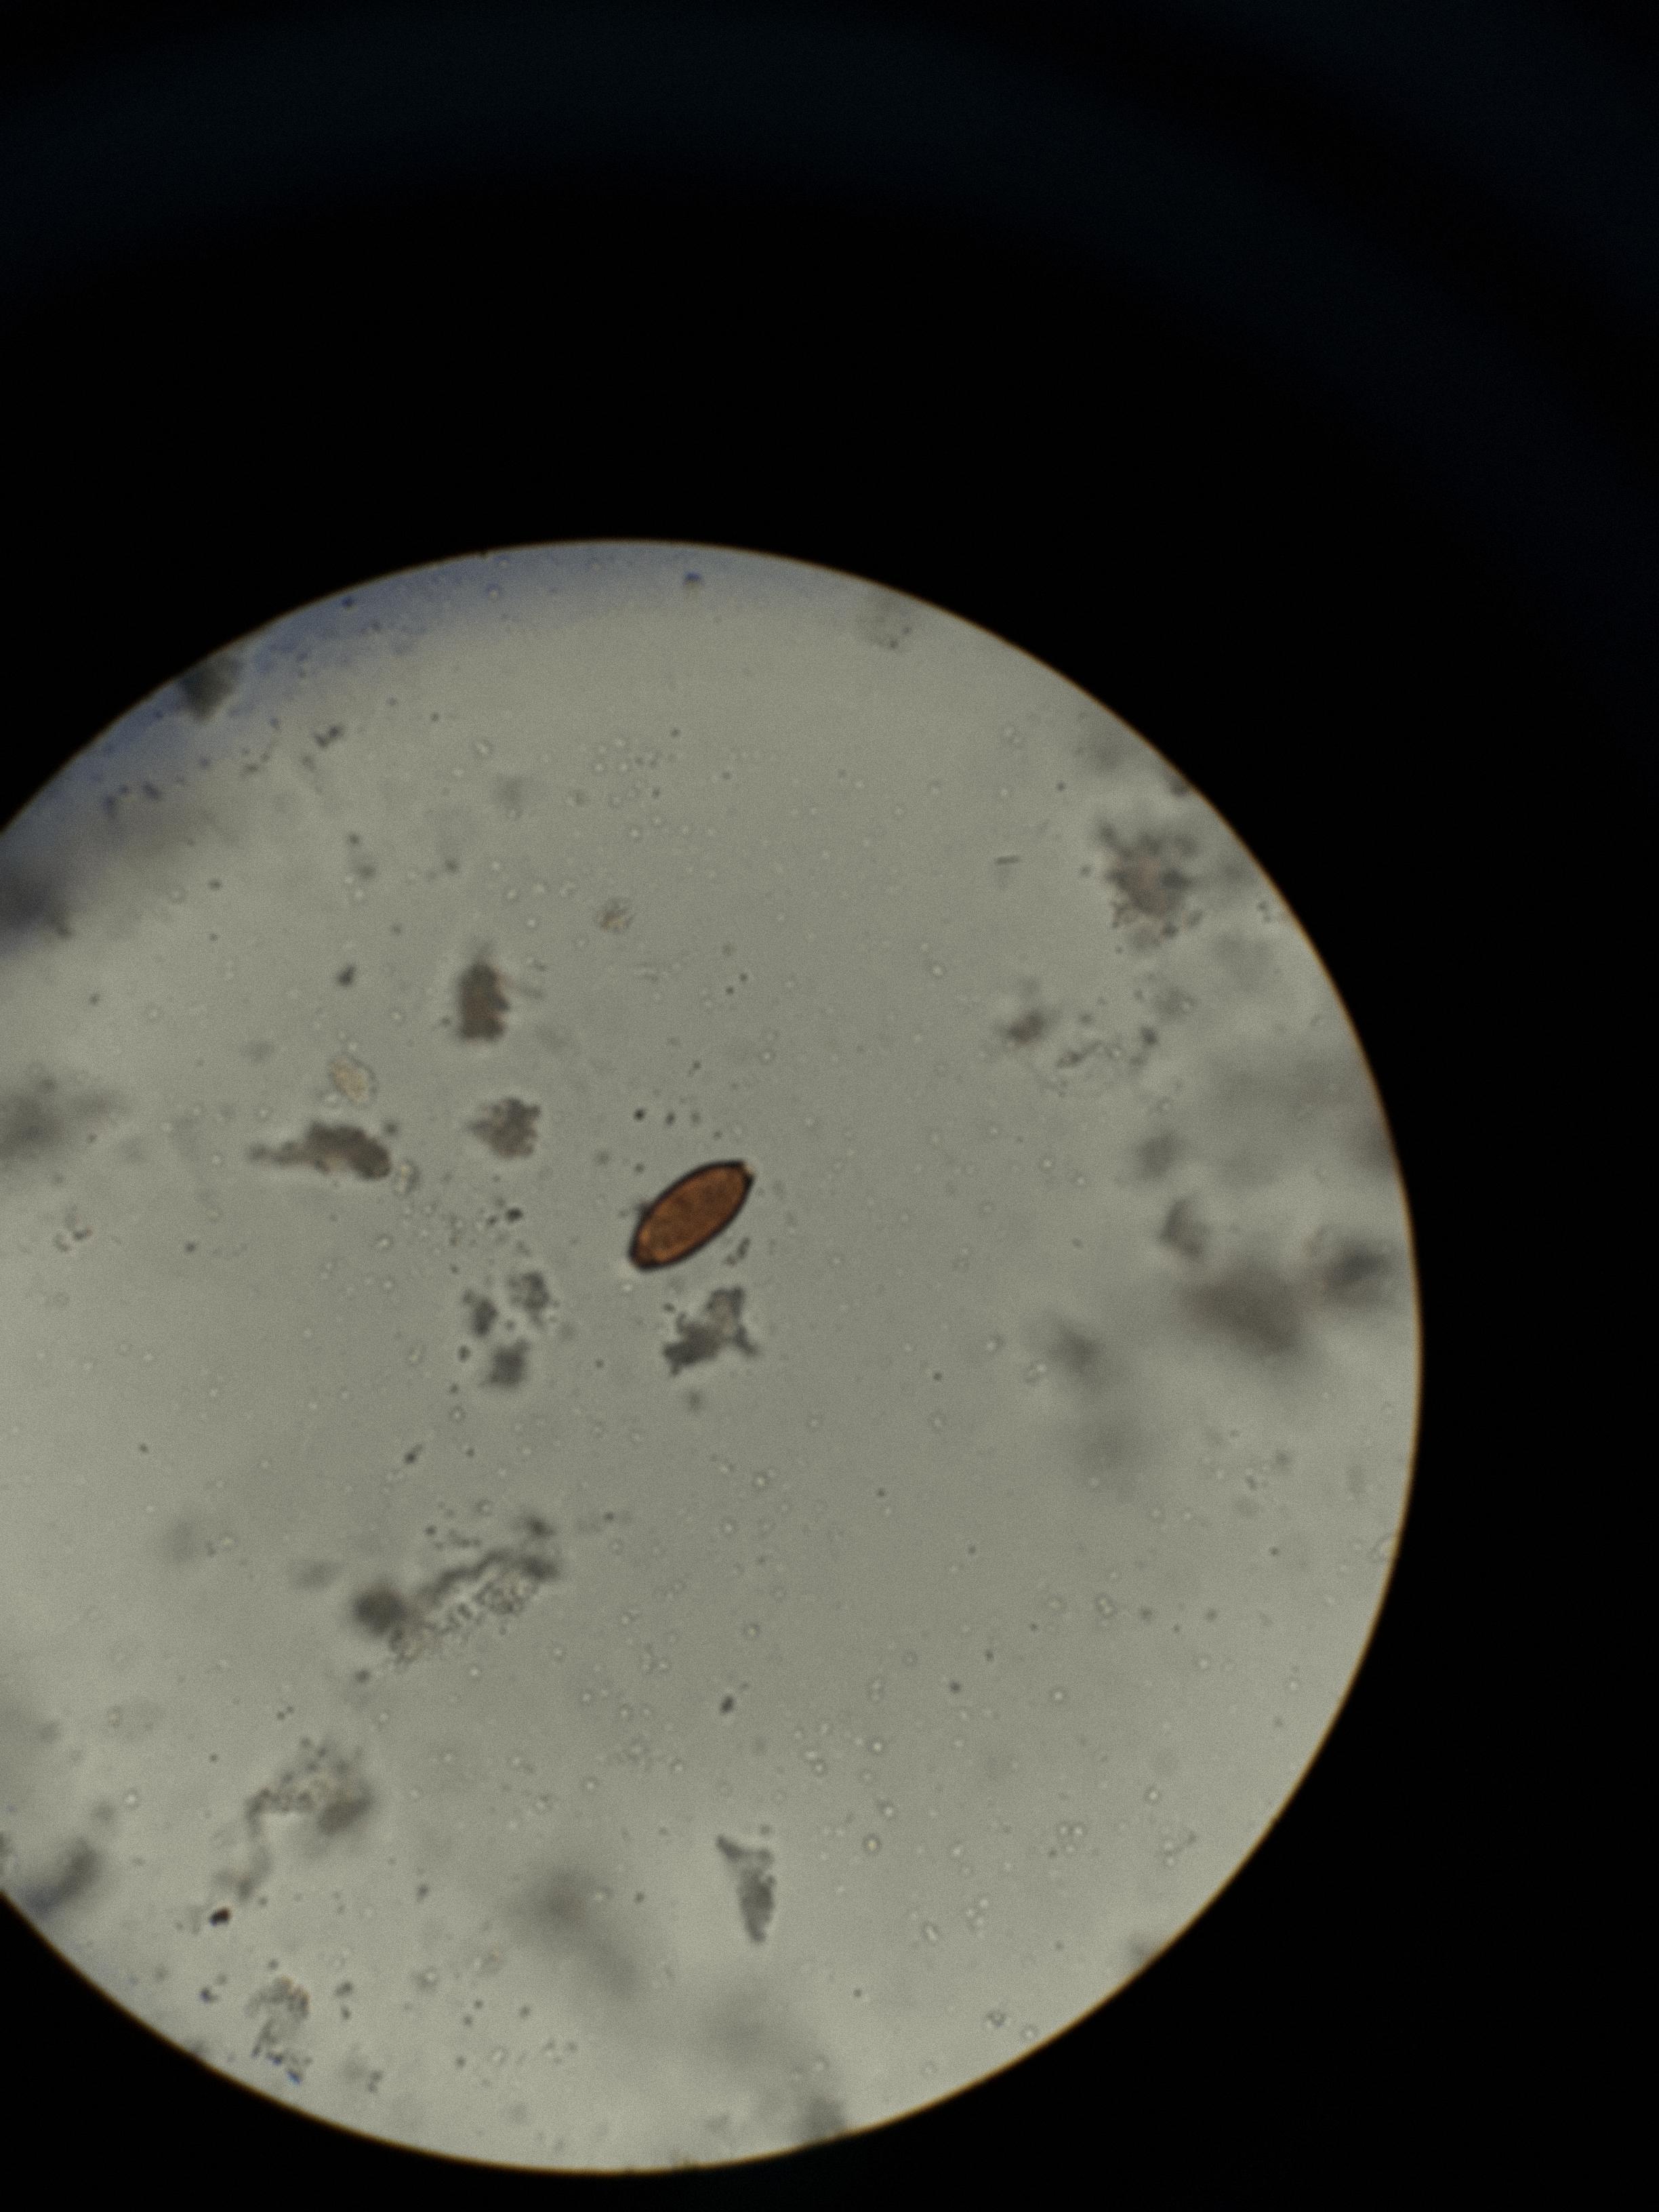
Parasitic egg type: Trichuris trichiura